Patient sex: F
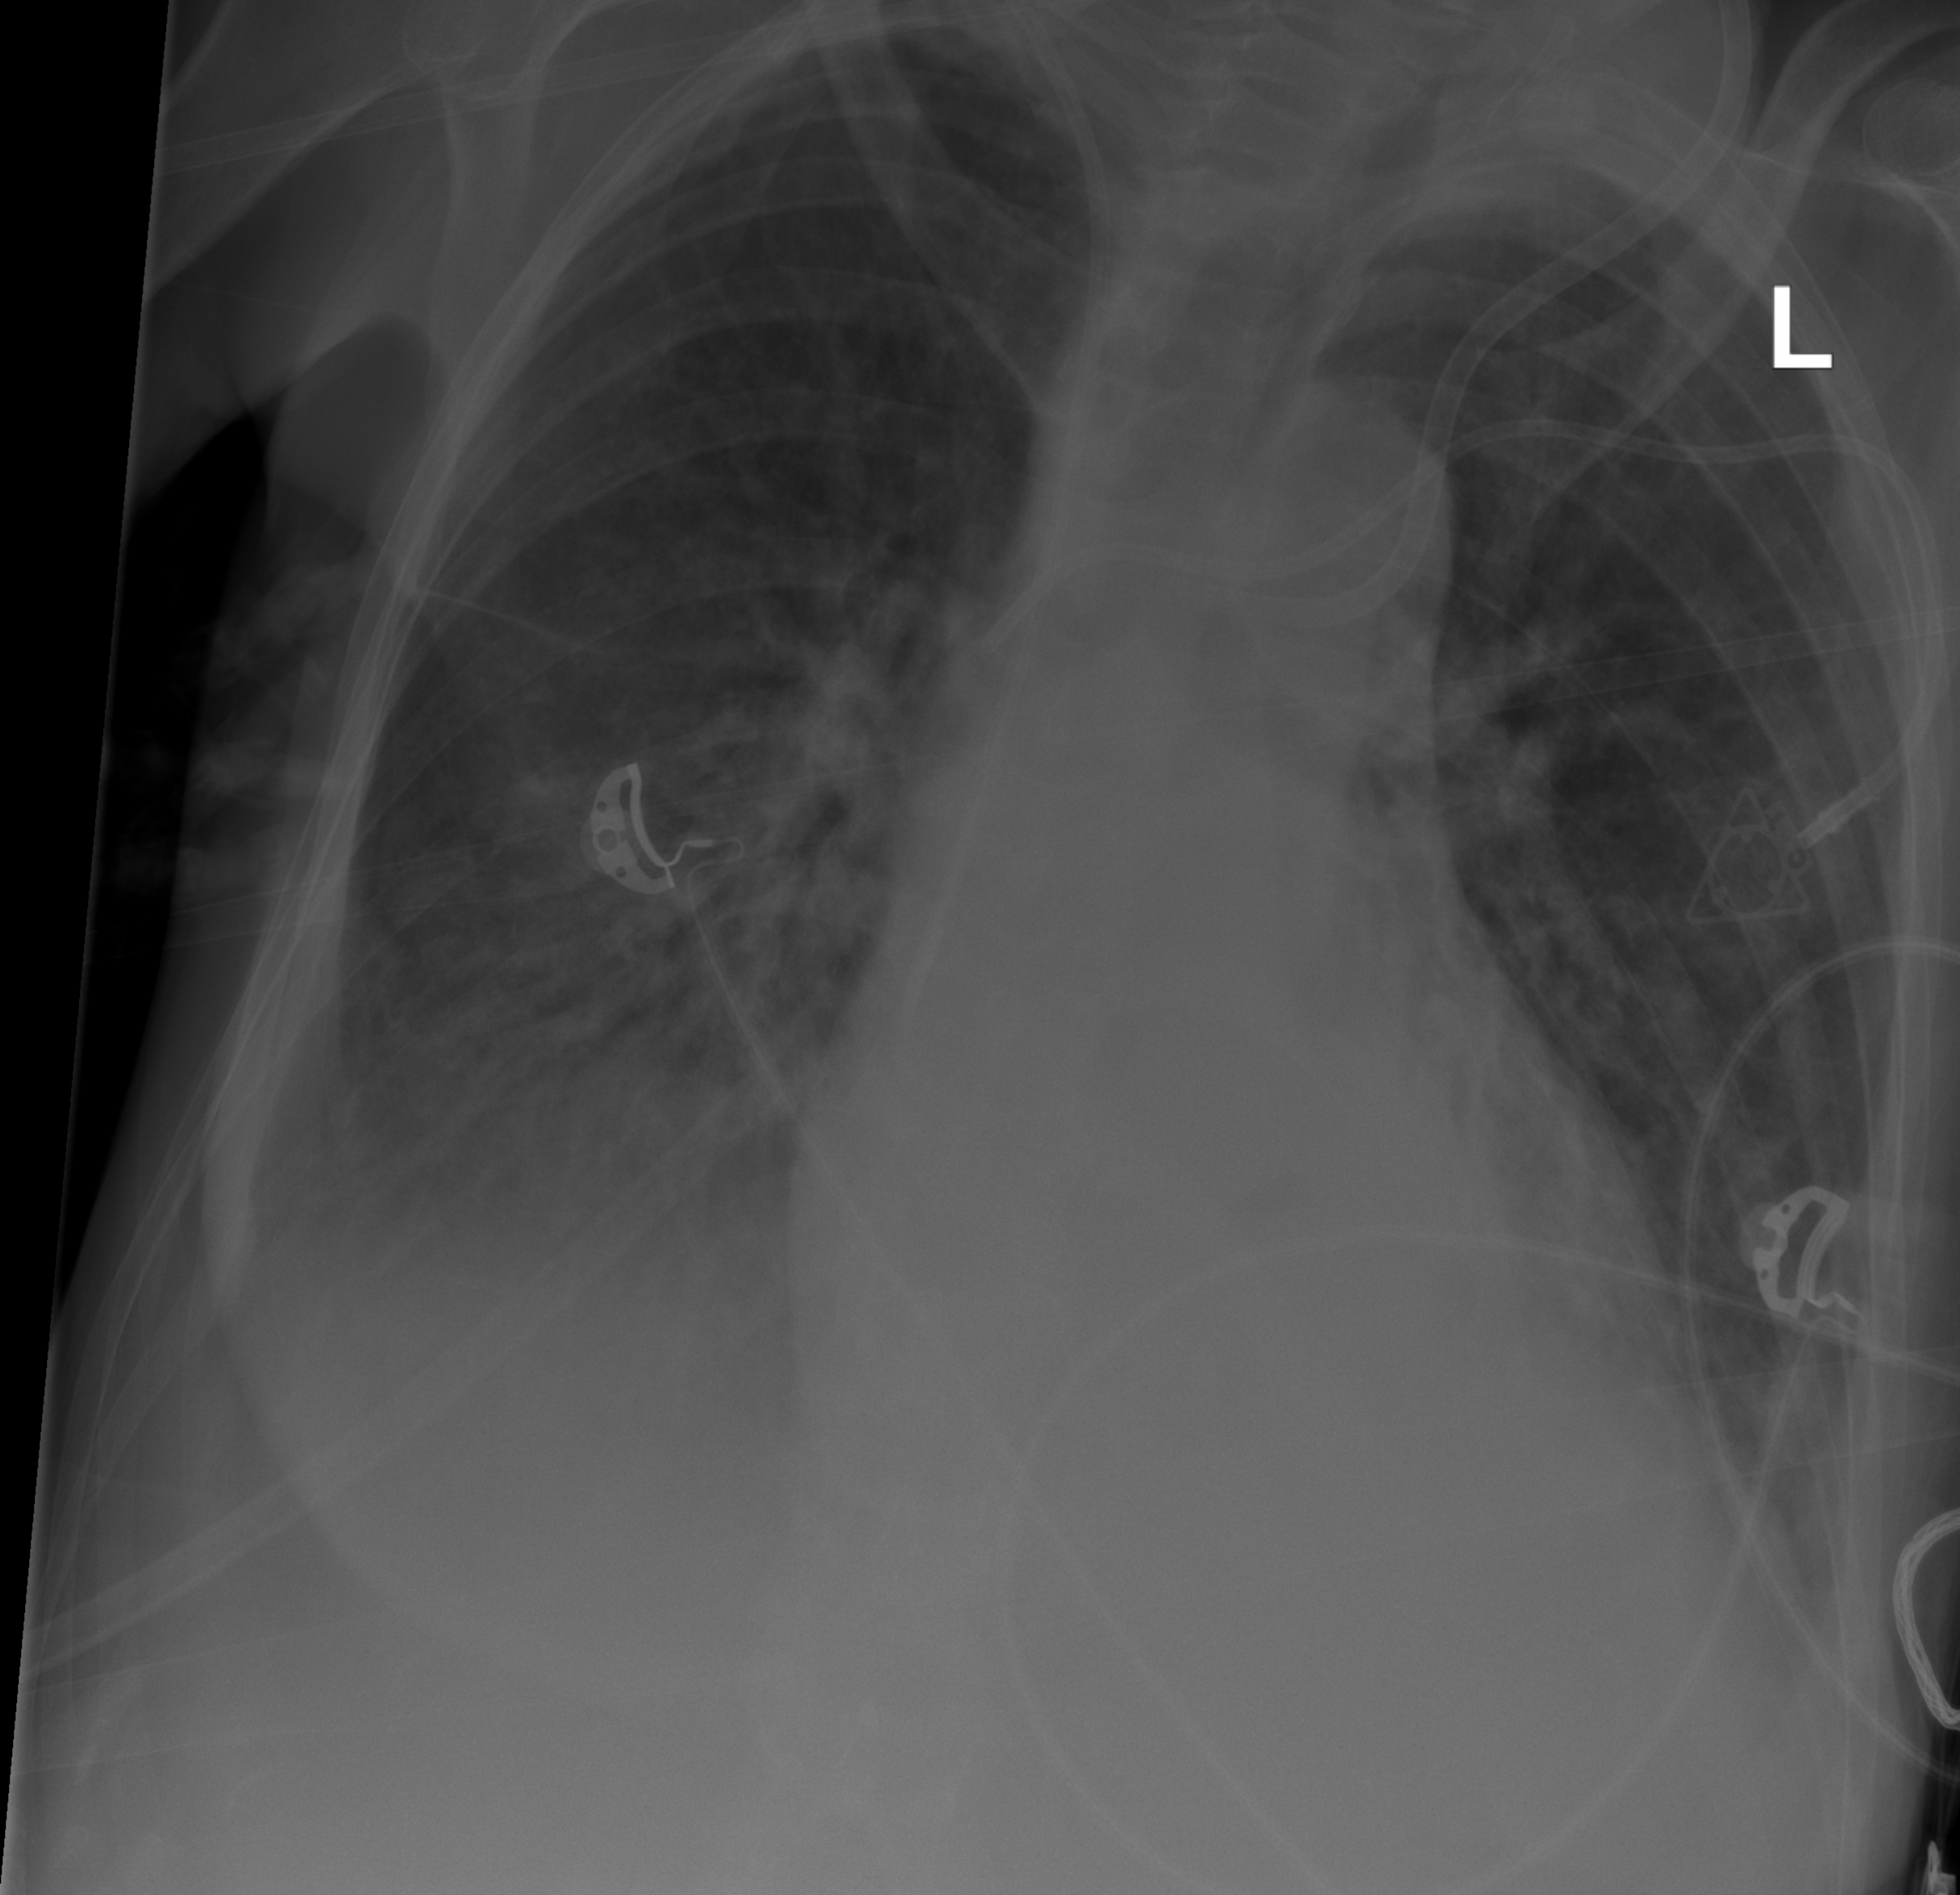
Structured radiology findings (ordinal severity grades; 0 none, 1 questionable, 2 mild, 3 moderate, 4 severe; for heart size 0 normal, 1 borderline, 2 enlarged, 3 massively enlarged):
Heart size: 2
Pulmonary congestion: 2
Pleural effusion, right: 3
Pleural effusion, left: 2
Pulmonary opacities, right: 1
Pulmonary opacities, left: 1
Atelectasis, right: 0
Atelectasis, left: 2